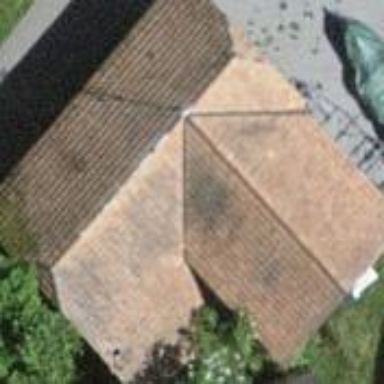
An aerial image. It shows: Barn.